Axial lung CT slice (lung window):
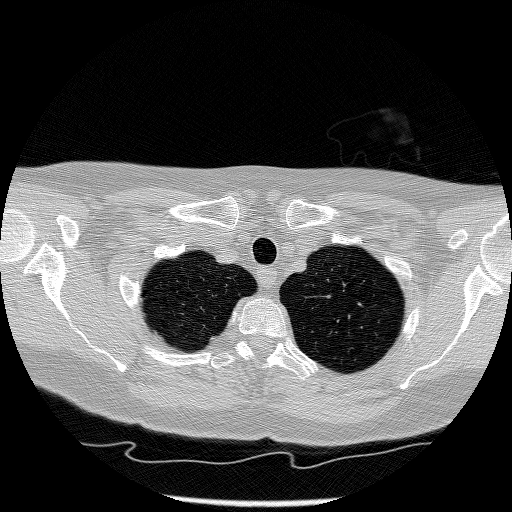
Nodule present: no